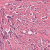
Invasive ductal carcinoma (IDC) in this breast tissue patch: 1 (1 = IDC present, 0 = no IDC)